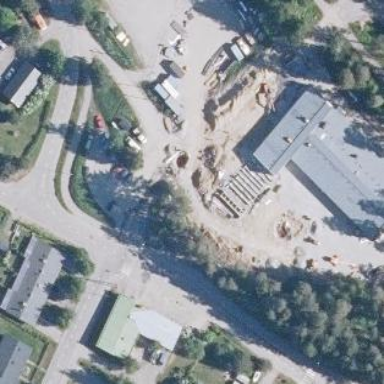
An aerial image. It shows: School building.